Question: I have a coordinate system of XYZ, where I rotate by euler angles, starting with X, then Y, then Z. I need to convert this rotation, to it's equivalent X Y Z rotations, but relative to another coordinate system, as specified by a quaternion orientation. Unfortunately, I am stuck.

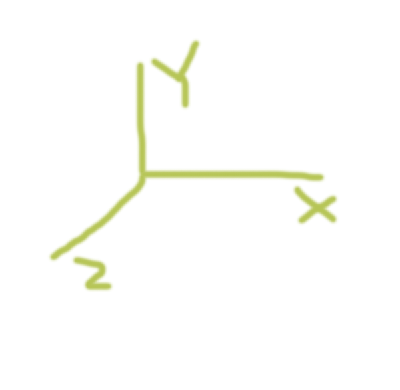
Answer: There is no easy way to do this since the Euler angles are only in their infinitesimal version compatibel with the product of the rotation matrices.
The easiest way under the given conditions is to transform the existing angles into the quaternion of the rotation, multiply the two quaternions and extract the new Euler angles from the product.
---
A useful link collecting many if not all axis-rotation to quaternion and back transformations: <URL>
---
Denote with a,b,c the half angles for the rotations around the X,Y,Z axes, and with (ca,sa) etc. the corresponding cosine-sine pairs. Then the rotation around the X axis with angle 2a corresponds to the quaternion
'''
ca+sa*i
'''
where i,j,k are the basis quaternions in the x,y,z directions. The rotation Rz(2c)*Ry(2b)*Rx(2a) corresponds to the quaternion
'''
r=(cc+sc*k)*(cb+sb*j)*(ca+sa*i)
'''
If q is another unit quaternion, then the rotated basis for the rotation corresponding to q is qiq', qiq', qkq', where q' is the conjugate of q. The aim is to represent r with axis rotations in this new basis. If the new half angles are u,v,w, then one has to solve
'''
r=(cw+sw*qkq')*(cv+sv*qjq')*(cu+su*qiq')
'''
for these half-angles, which simplifies because of qq'=1=q'q to
'''
q'rq=(cw+sw*k)*(cv+sv*j)*(cu+su*i)
'''
Now you can again use the formulas on the web site.